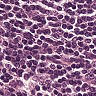
Metastatic tissue present: no